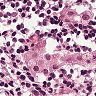
Metastatic tissue present: yes